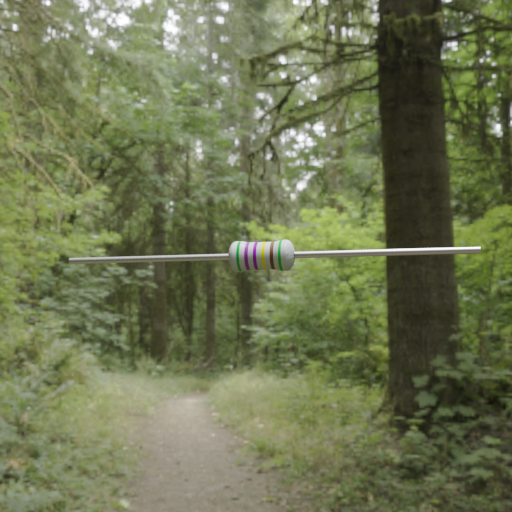
Resistor colour bands (in order): green, violet, violet, yellow, brown, green